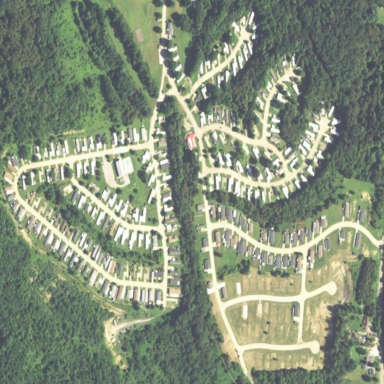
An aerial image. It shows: Residential area designated as trailer park.